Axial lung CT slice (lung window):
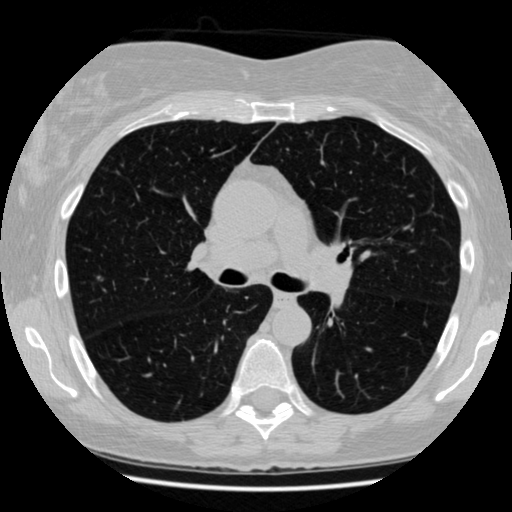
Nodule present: no